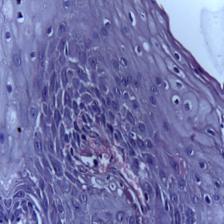
Diagnosis: OSCC